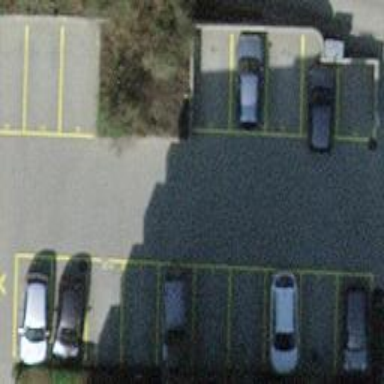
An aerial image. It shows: Street-side parking area.